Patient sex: F
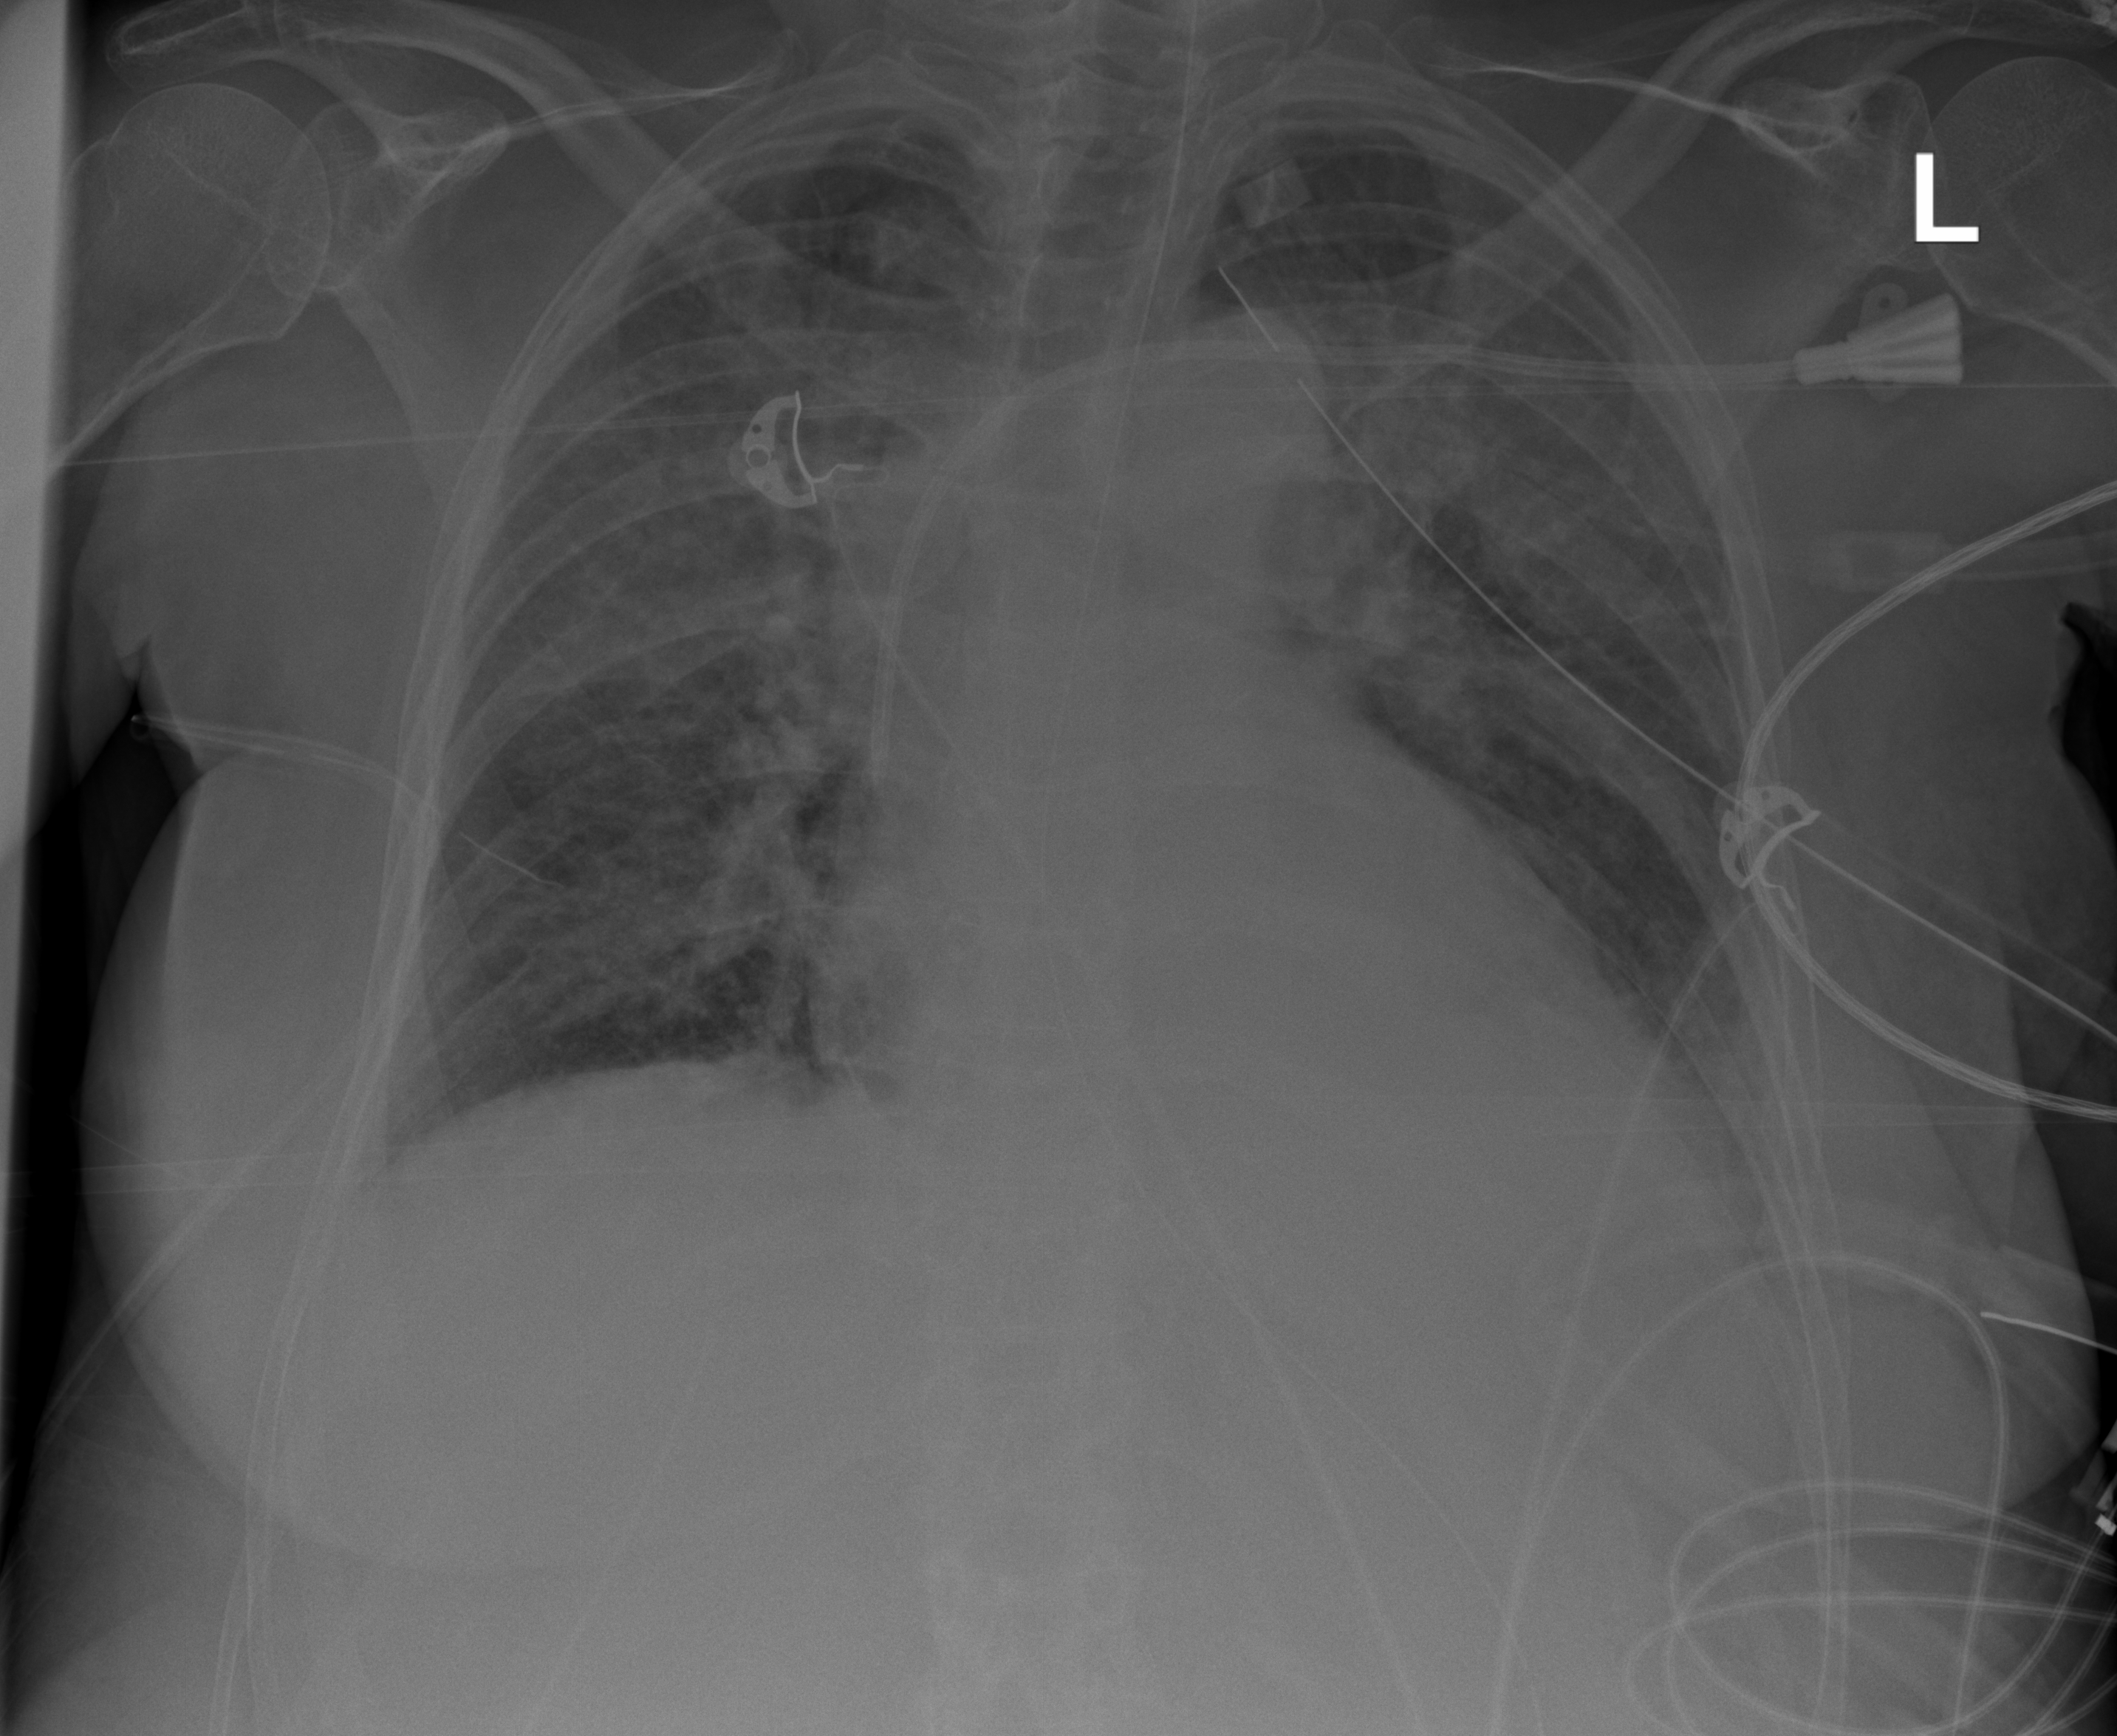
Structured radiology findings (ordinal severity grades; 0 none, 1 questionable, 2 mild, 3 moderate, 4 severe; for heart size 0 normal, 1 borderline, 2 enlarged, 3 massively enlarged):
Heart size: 2
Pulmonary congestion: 3
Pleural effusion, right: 0
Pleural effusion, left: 1
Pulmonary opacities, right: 2
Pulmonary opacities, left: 2
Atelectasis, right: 2
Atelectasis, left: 2